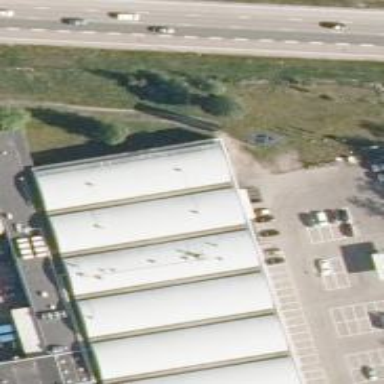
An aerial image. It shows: Fitness centre on leisure land.